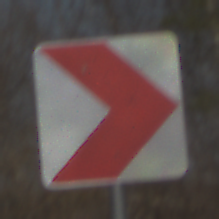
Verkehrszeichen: RichtungstafelnInKurvenKleinLinks
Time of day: MorningAfternoon
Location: Outdoor (Suburban)
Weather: PartlyCloudy
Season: NotSpecified
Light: Natural